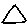
Label: triangle